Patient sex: M
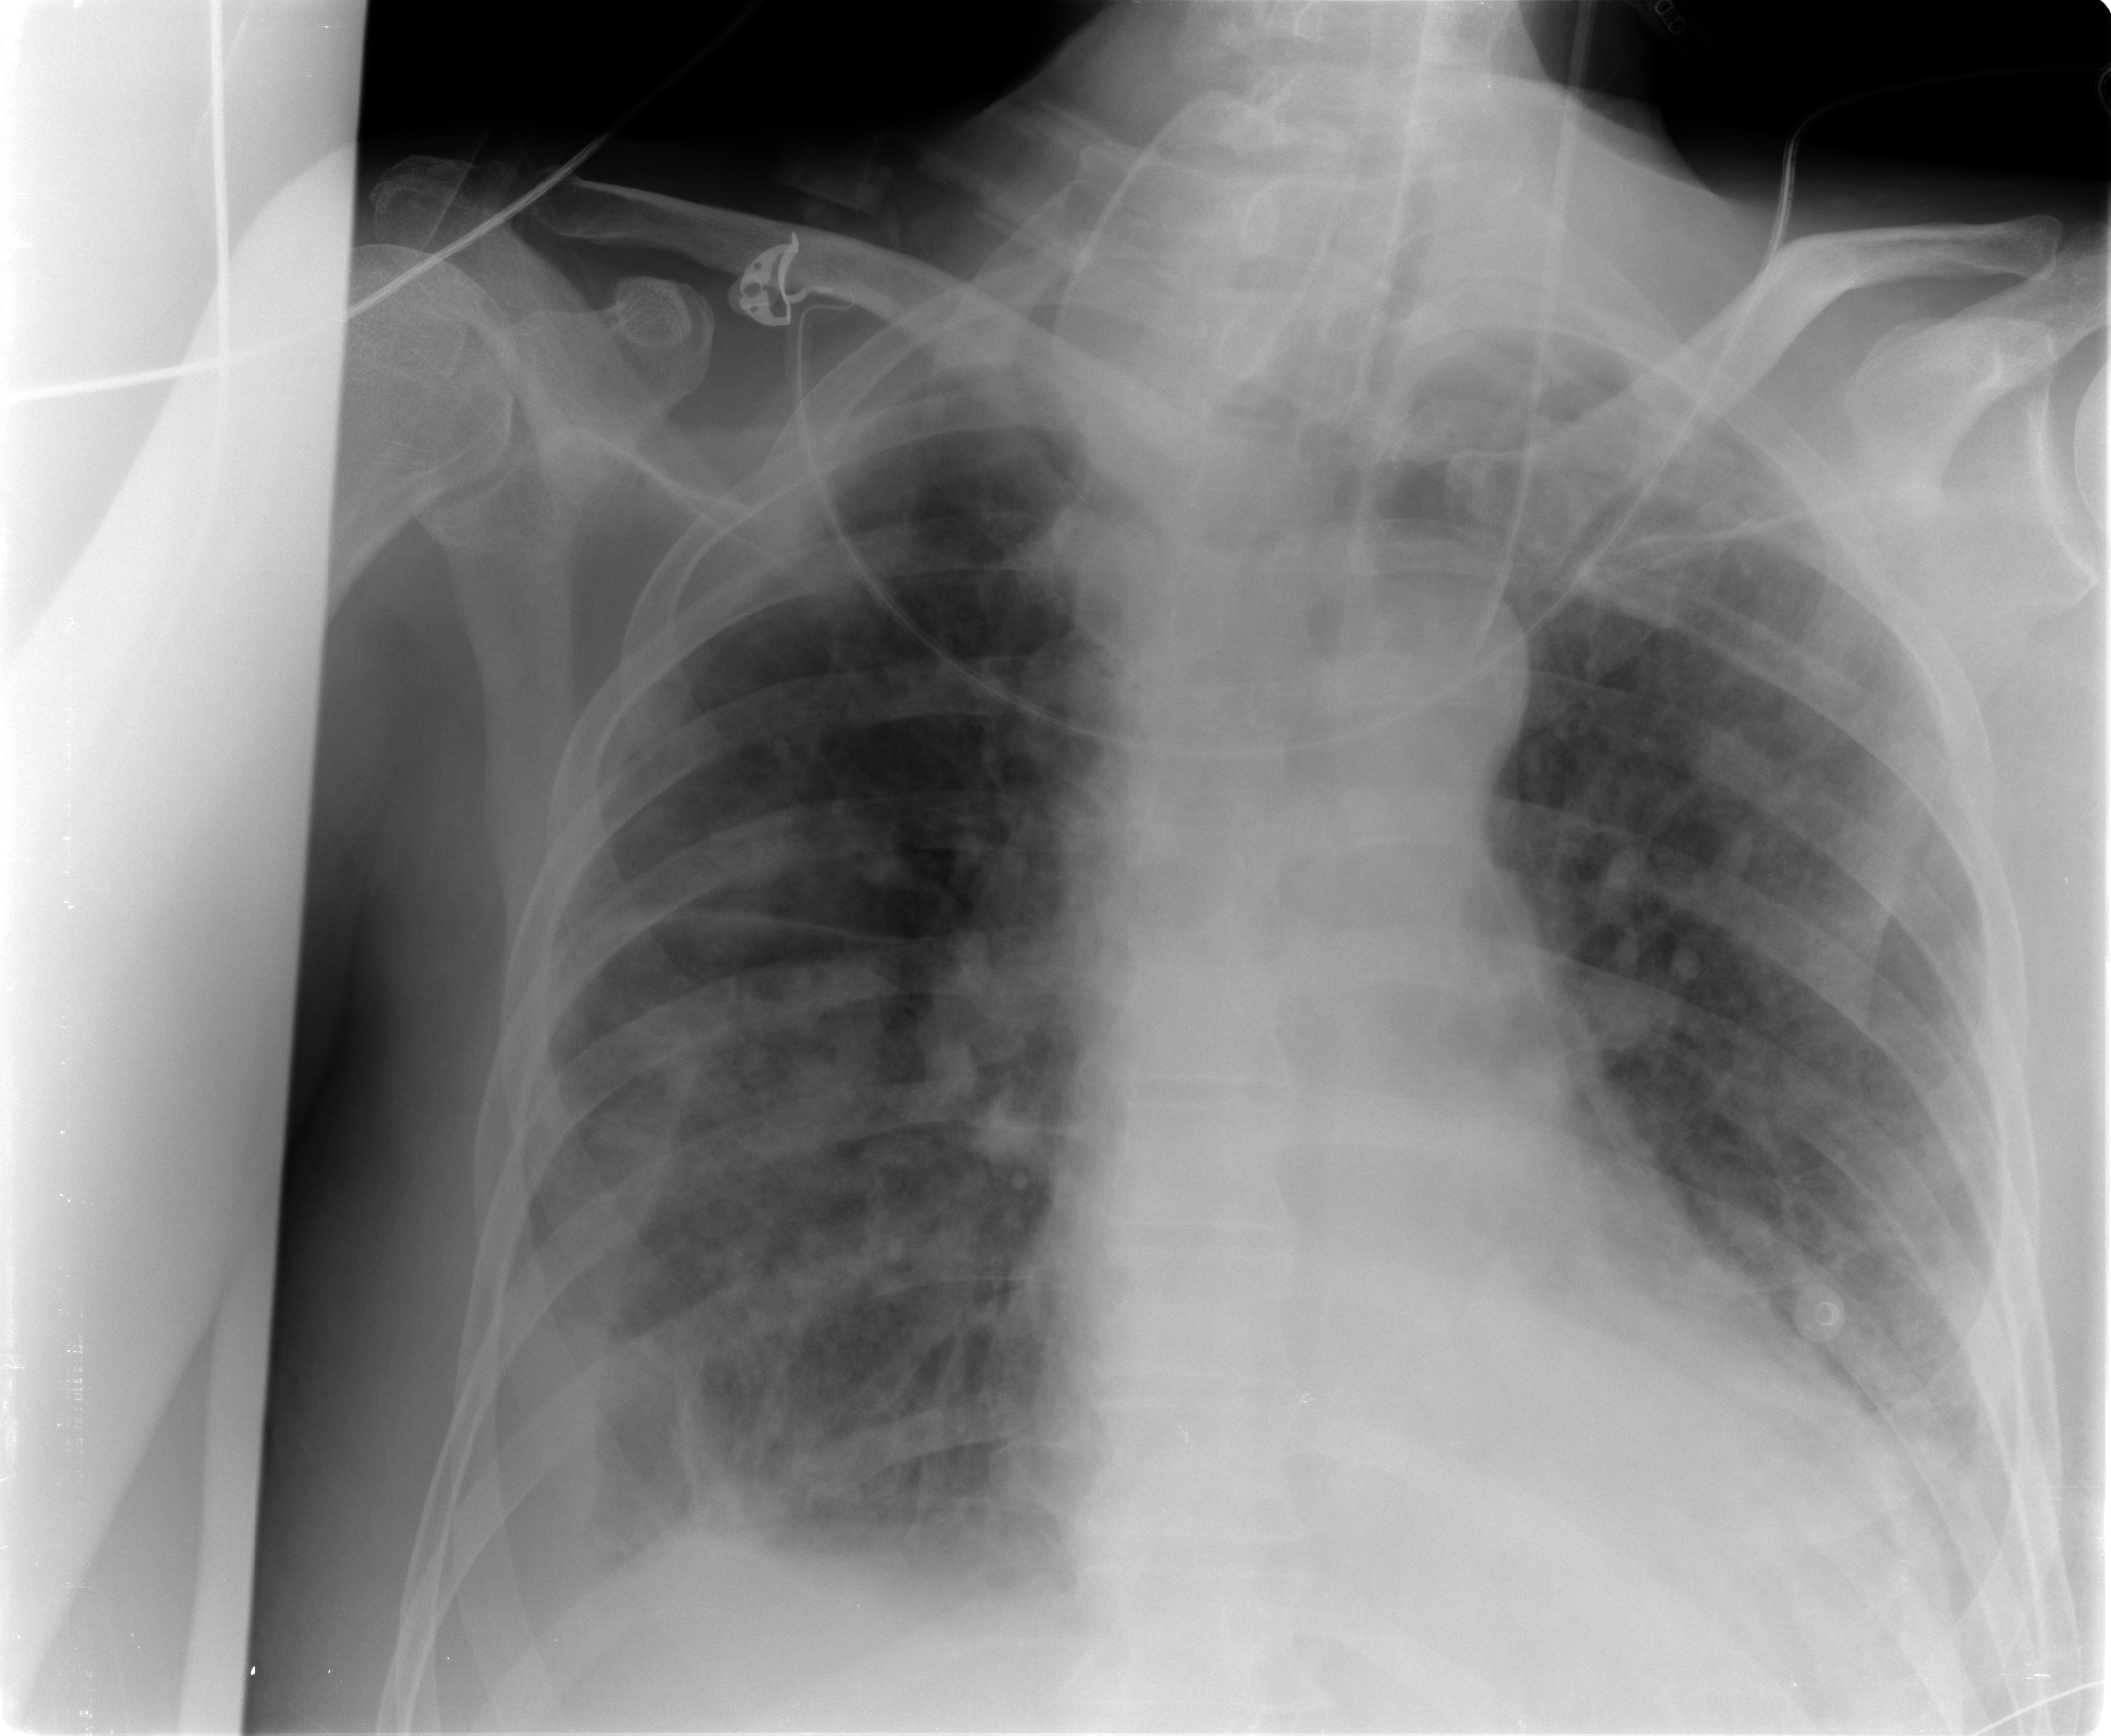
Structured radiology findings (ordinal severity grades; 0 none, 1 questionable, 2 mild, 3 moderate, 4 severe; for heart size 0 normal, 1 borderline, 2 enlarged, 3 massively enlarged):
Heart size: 2
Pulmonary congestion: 3
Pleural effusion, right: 2
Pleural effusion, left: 1
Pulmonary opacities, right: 3
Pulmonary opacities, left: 3
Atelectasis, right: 2
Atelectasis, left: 2